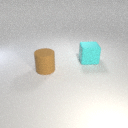
large brown rubber cylinder in front of large cyan rubber cube